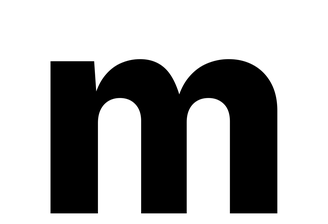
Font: Inter_ExtraBold